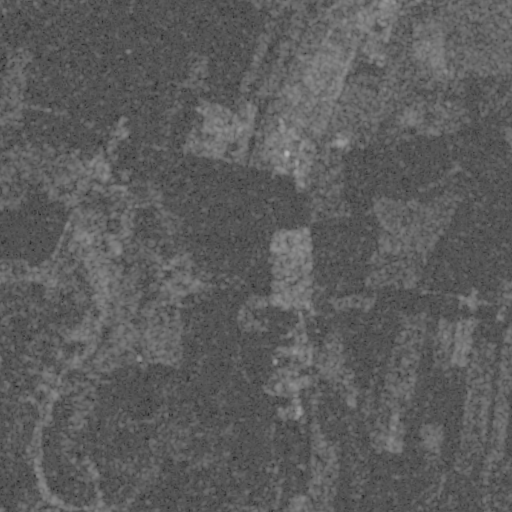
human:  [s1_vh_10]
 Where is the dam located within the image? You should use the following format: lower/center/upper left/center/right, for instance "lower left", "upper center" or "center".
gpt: The dam is located in the center left of the image.
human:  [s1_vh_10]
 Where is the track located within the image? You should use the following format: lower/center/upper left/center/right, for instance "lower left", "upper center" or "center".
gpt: There is no track in the image.

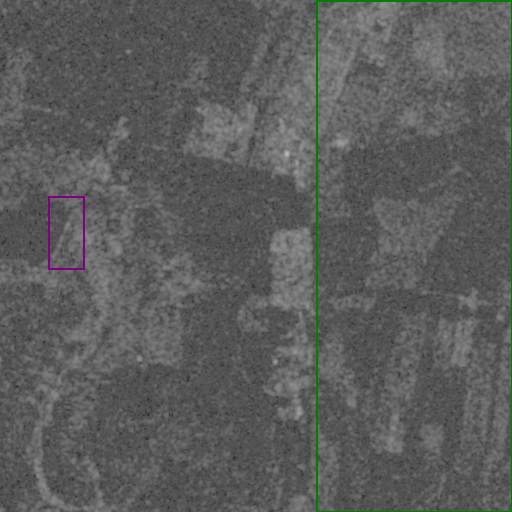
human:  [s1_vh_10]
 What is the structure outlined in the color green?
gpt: The structure outlined in green is a crop field.
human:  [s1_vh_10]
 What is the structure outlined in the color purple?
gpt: The structure outlined in purple is a dam.
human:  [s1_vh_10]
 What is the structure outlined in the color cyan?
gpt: There is no cyan outline.